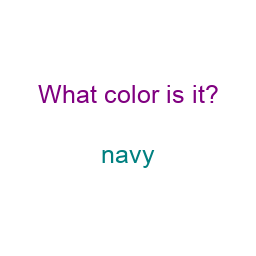
Color: teal
Color name shown: navy
Background color: white
Question text color: purple